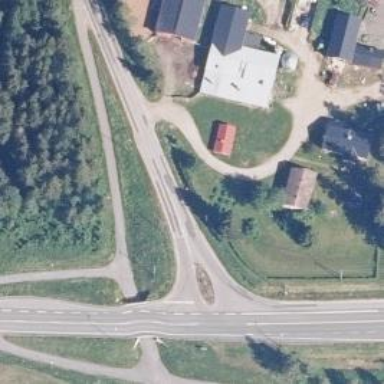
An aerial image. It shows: Driveway leading to service road.